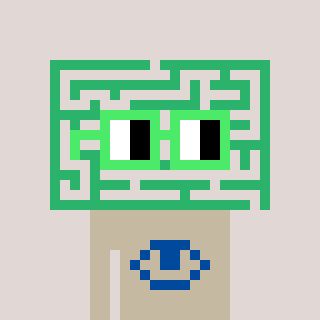
a pixel art character with square light green glasses, a maze-shaped head and a bege-colored body on a warm background